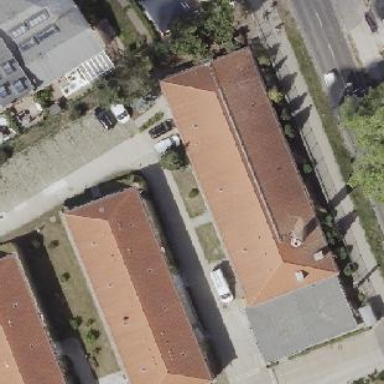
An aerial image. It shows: Military barracks building with hipped roof.